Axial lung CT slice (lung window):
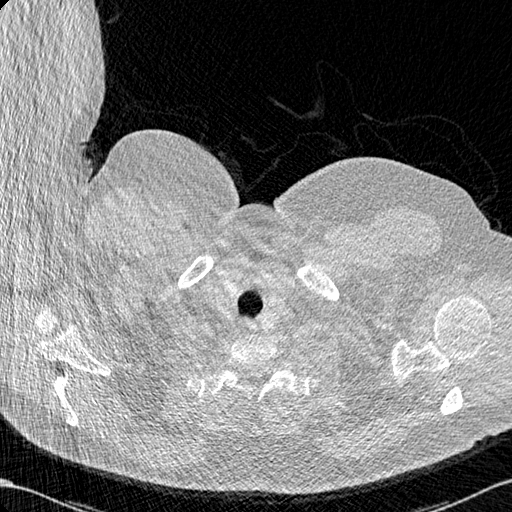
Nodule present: no